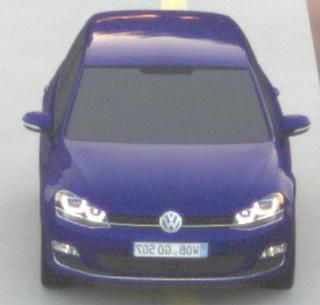
Make: VW
Model: Golf 1.2 TSI BMT
Detailed model: Golf (VII)
Model produced from: 2012/11
Model produced until: 2014/05
Doors: 3
Color: blue
Road condition: dry road
Daytime: sunrise or sunset
Contrast: low contrast